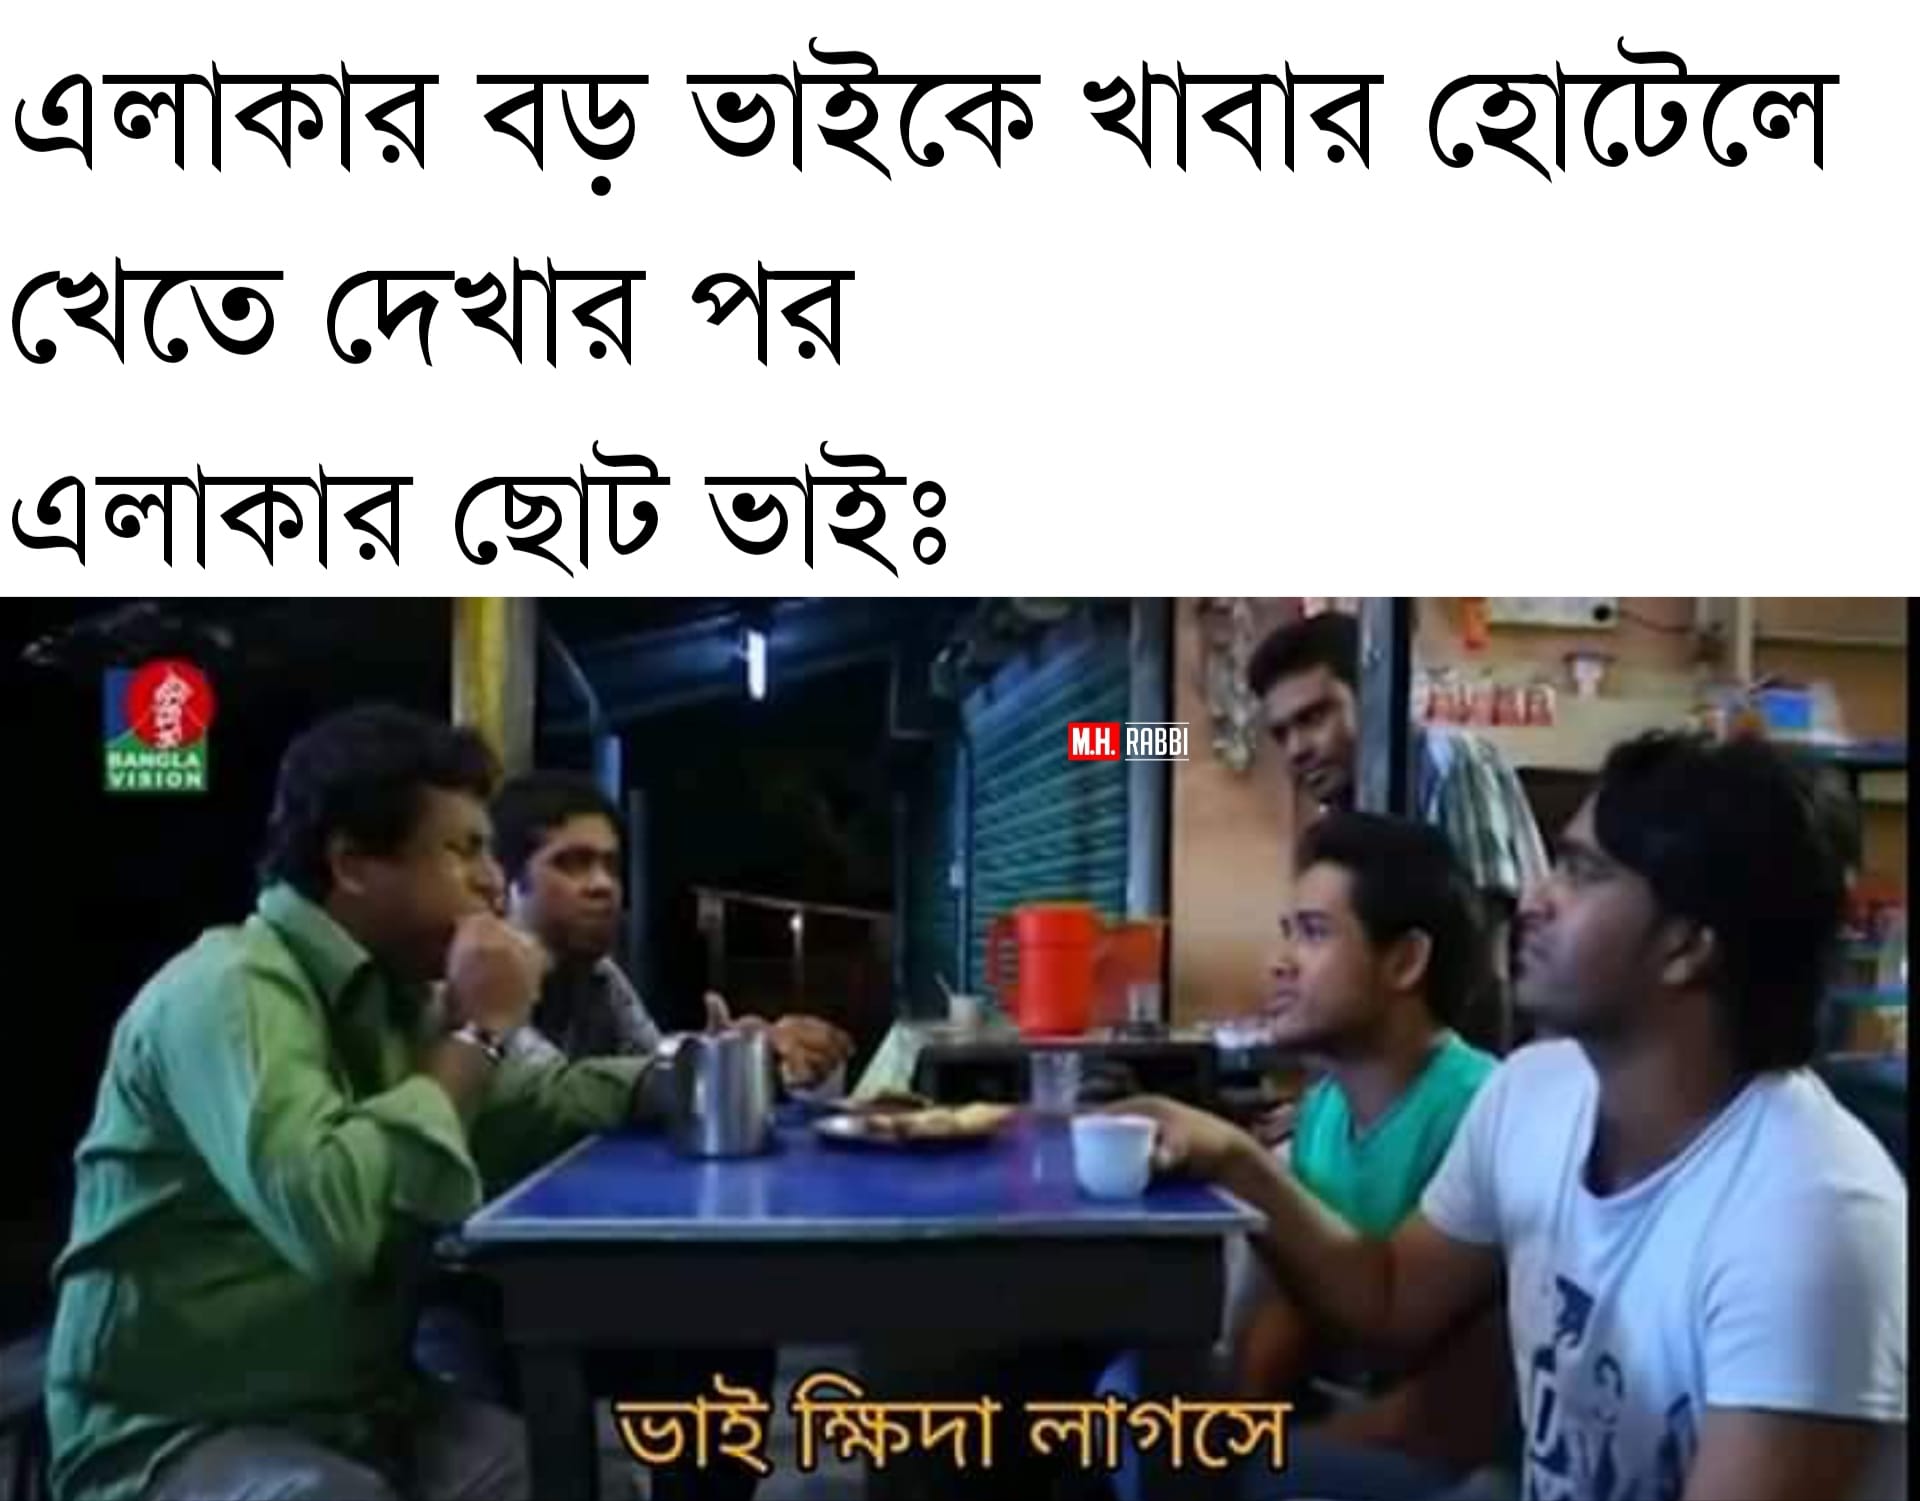
Caption: এলাকার বড় ভাইকে খাবার হোটেলে খেতে দেখার পর    এলাকার ছোট ভাইঃ   ভাই ক্ষিদা লাগসে
Label: non-hate